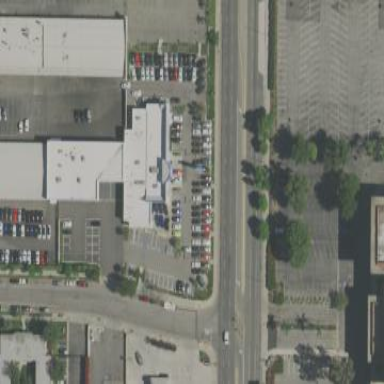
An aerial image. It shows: Commercial building.